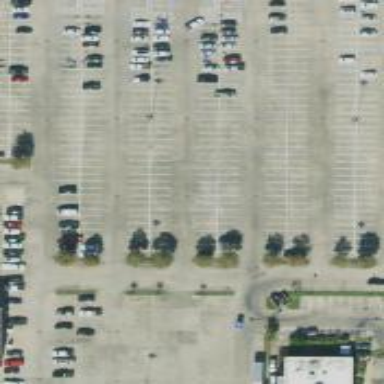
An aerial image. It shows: Parking space.